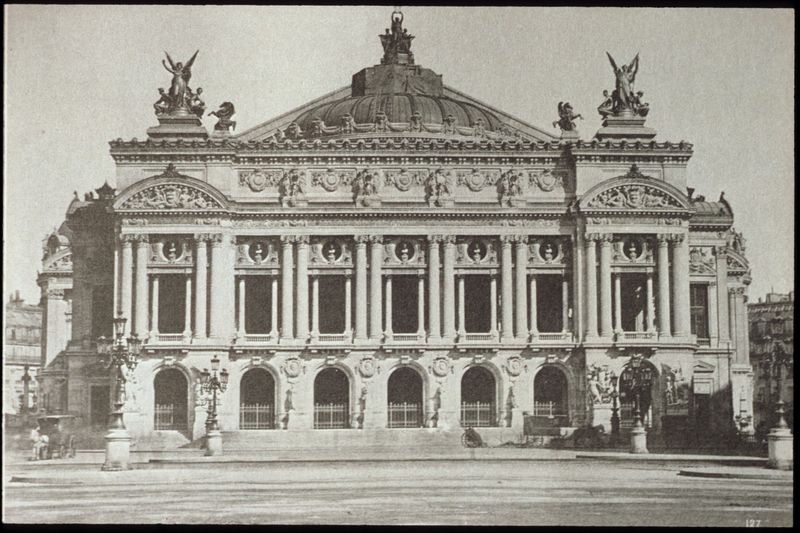
Titel: Oper (Vorderansicht)
Künstler: Henri Labrouste
Standort: Paris
Institution: Oper
Schlagwörter: flügel, himmel, schatten, weiß, stadt, fenster, grau, lampen, laterne, laternen, licht, paris, pfeiler, strasse, säule, säulen, dach, gebäude, haus, schloss, weg, zaun, ornament, gericht, architektur, sockel, stein, gitter, klassizismus, oper, theater, front, pferde, reiter, vorbau, engel, hufe, relief, fassade, pflaster, giebel, ziegel, zäune, kutsche, platz, beleuchtung, pilaster, sepia, figuren, rundbogen, kuppel, querformat, treppe, seitenansicht, stufen, plastik, menschenleer, foto, fotografie, photographie, bögen, eingang, loggia, berlin, burg, palast, stockwerk, seite, politik, schwarzweiß, bahnhof, kutscher, arkaden, kapitelle, photo, halbrund, fries, sims, triumph, doppelsäulen, gesims, skulpturen, risalit, statuen, vergittert, rundbögen, musen, historismus, geschosse, occuli, wien, prunk, fotographie, klassik, parlament, cheval, ornat, klasse, standbilder, klassizistisch, bauplastik, colonne, reichstag, vorplatz, fensterbögen, rotunde, bogenfenster, segmentbögen, architecture, colonnes, toit, vorblendunge, medaillons, fenstersturz, pompös, paltz, staatsoper, hauptstadt, chateau, balcon, anges, historia, gaslicht, chemin, portail, pomp, oranamente, rue, opéra, fächerförmig, garnier, eingestellt, walküren, stirnseite, portes, charles garnier, ligne 7, wiener staatsoper, klassiszistisch, réverbères, édifice, calèche